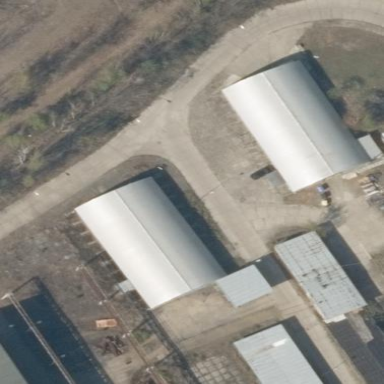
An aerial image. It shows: Shed building.